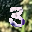
Label: 3